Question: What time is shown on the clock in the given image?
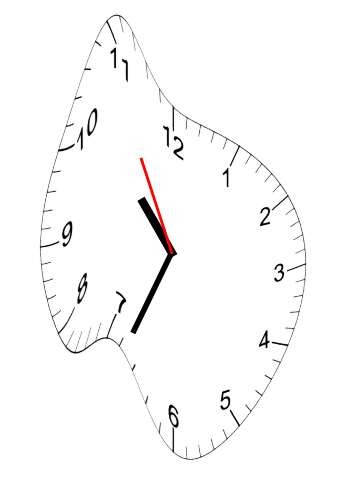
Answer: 10:33:55